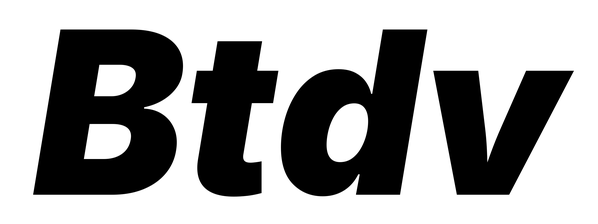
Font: Inter-Italic_Black_Italic